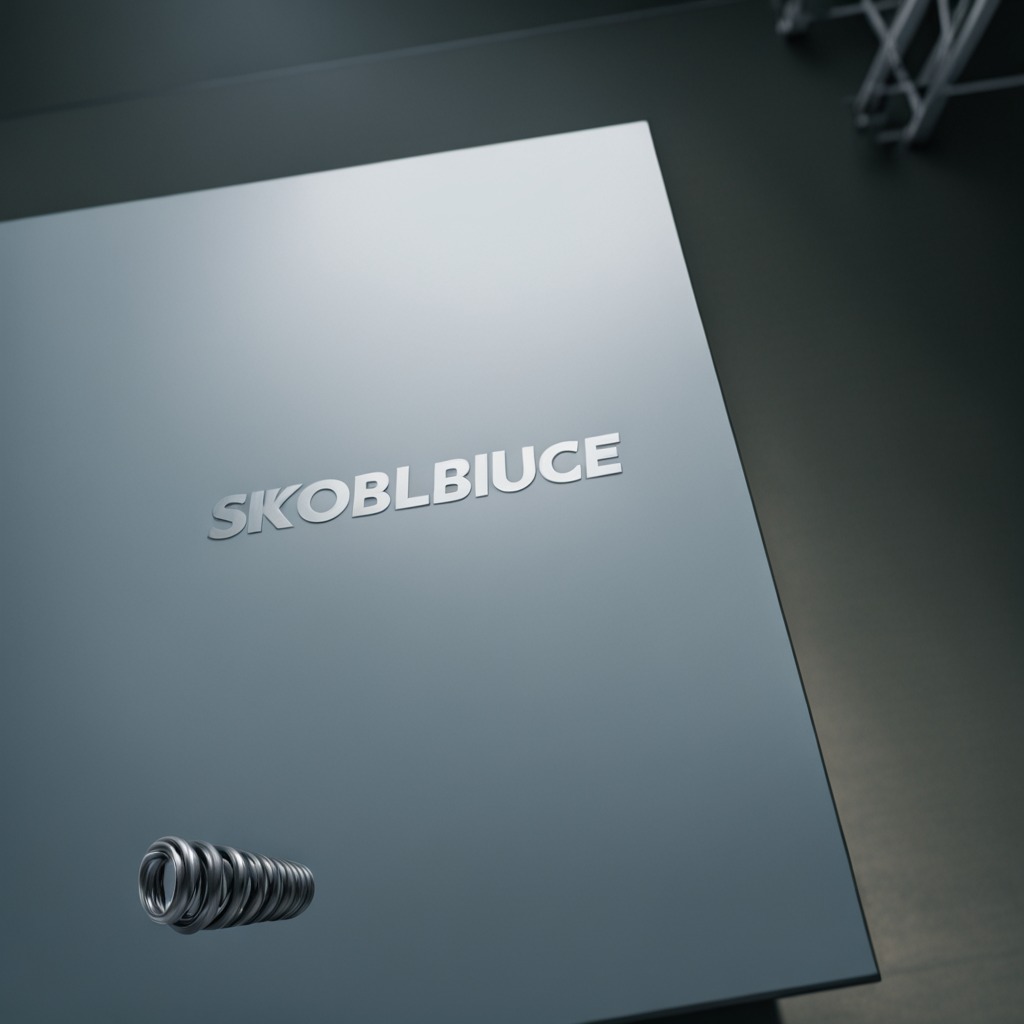
A coiled metal spring is lying on the toolbox surface.